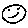
Label: smiley face